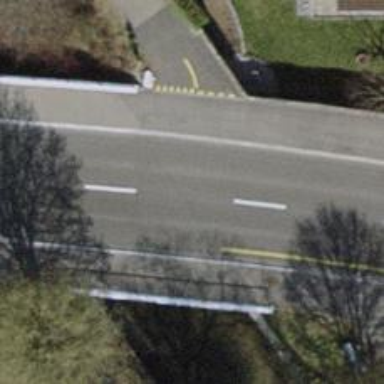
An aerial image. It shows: Cycleway.